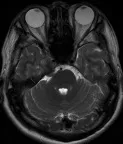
Preoperative and postoperative imaging features of the patient. T2-weighted MRI axial.
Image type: radiology (mri)